Field crop: maize
Growth stage: 1
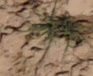
Species: lolium